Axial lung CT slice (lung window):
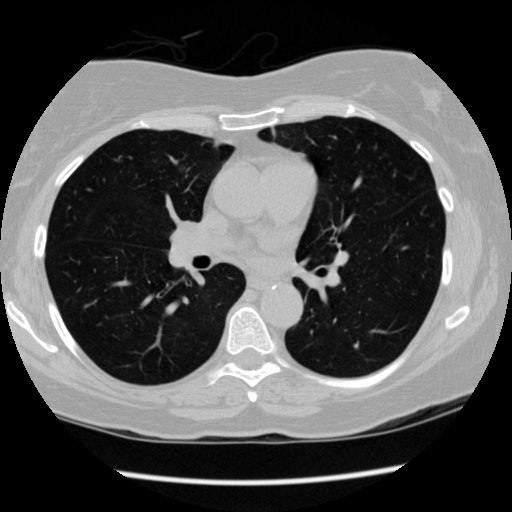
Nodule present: no